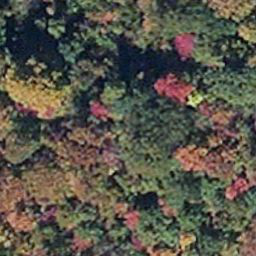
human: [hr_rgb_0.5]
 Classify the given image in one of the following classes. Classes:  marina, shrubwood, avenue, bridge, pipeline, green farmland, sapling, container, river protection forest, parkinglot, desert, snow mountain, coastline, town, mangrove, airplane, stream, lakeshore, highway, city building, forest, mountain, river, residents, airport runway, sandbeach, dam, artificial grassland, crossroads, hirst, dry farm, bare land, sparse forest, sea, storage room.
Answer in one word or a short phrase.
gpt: mangrove